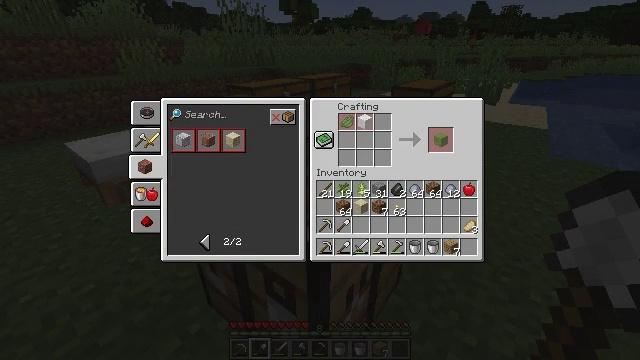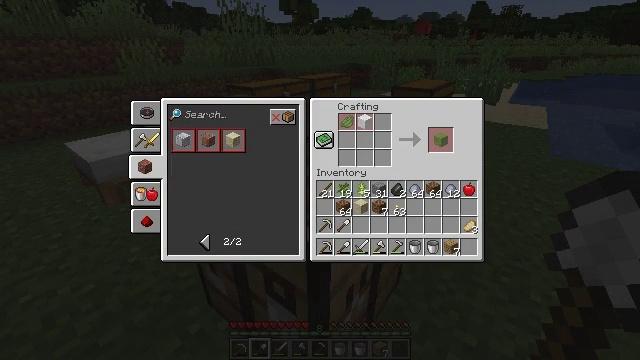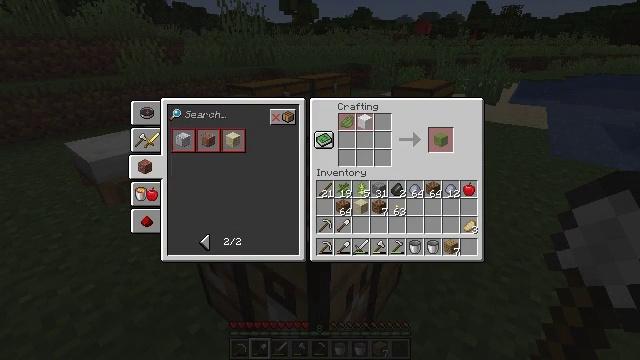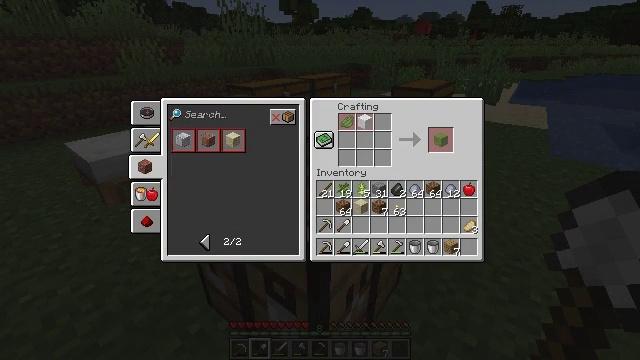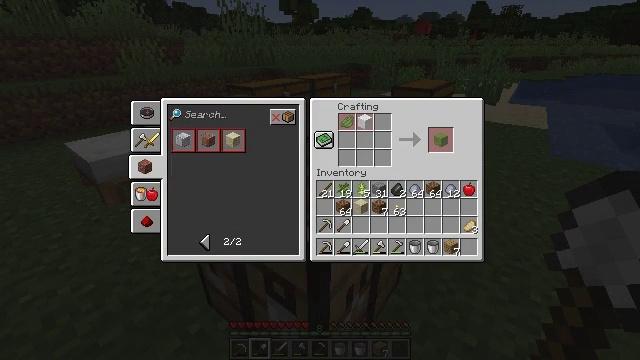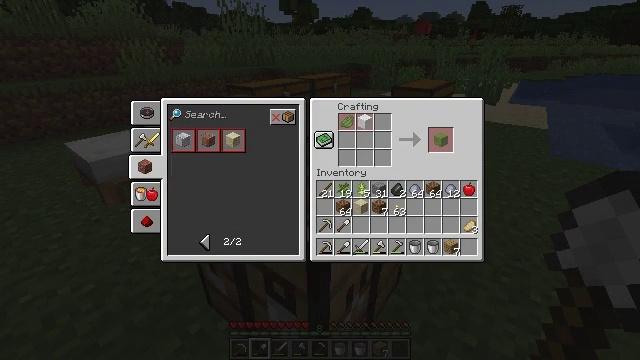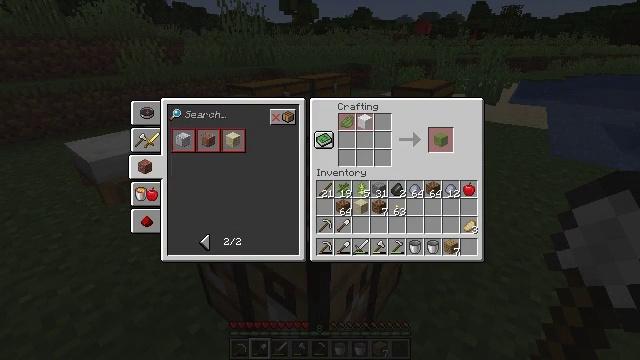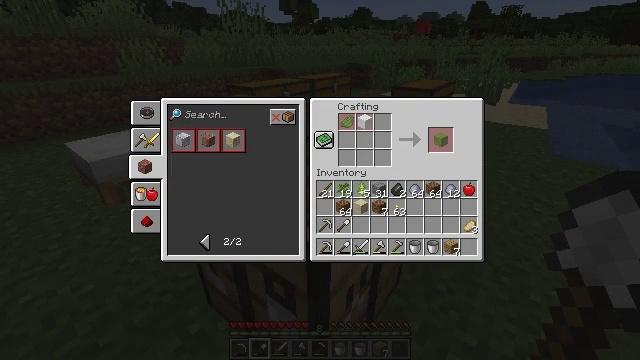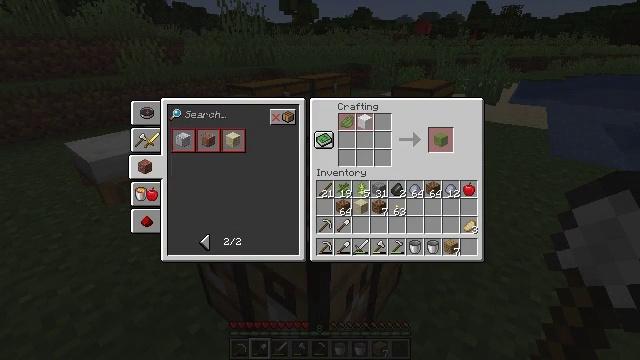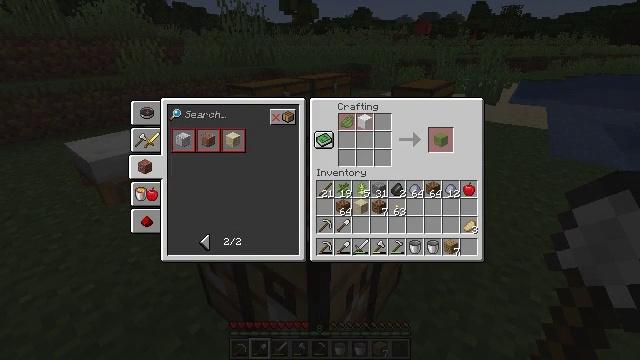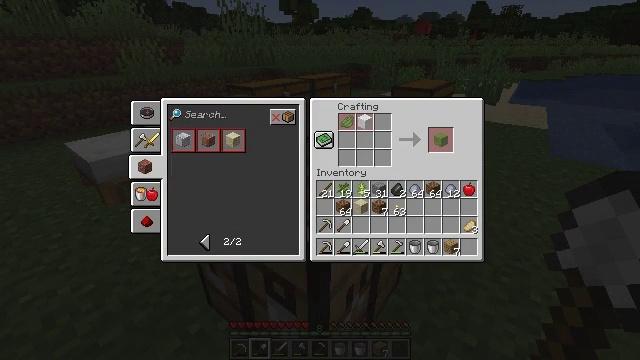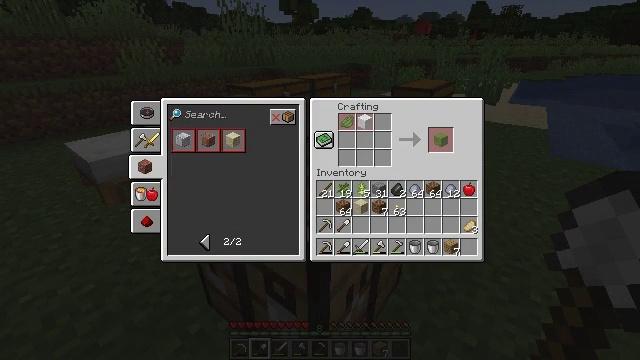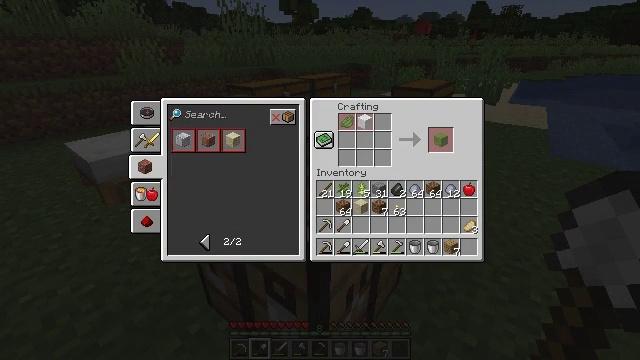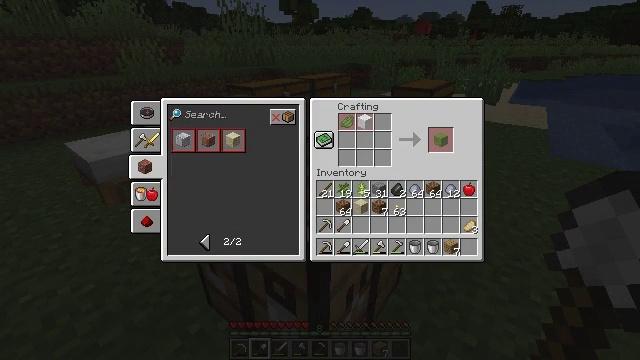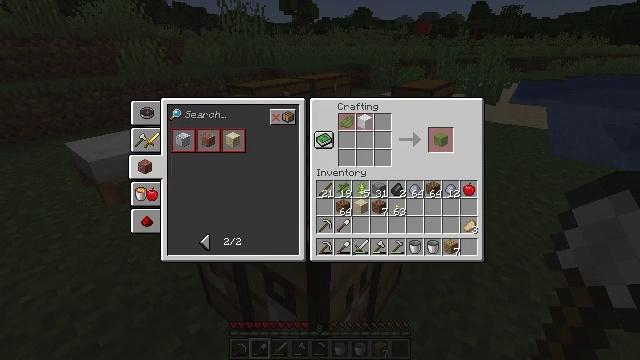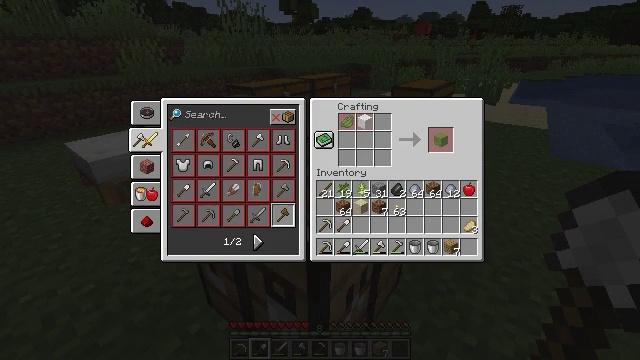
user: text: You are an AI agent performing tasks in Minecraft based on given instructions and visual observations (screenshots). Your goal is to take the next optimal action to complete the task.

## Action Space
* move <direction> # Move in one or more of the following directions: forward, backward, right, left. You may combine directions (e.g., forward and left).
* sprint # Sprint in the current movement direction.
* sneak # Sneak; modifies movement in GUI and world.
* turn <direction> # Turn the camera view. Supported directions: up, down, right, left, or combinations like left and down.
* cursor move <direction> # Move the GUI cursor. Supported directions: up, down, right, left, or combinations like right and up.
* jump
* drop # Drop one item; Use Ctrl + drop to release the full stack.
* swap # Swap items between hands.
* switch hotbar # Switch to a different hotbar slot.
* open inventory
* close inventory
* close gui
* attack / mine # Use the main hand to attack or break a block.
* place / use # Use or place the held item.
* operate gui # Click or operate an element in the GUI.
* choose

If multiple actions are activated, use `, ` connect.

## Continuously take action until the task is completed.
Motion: motion action
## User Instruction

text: Craft the fletching table in the crafting grid.
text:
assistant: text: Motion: no_op
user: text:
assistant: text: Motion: no_op
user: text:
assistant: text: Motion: no_op
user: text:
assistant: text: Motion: no_op
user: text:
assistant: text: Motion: no_op
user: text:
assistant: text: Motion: cursor move up
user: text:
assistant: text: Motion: cursor move left and up
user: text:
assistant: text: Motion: cursor move left and up
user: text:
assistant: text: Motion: cursor move left and up
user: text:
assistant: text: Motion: cursor move left
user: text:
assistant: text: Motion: no_op
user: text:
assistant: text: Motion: no_op
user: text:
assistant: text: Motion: no_op
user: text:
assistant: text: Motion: no_op
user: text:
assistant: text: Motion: operate gui
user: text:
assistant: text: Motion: operate gui
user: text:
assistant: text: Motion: operate gui
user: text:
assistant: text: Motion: no_op
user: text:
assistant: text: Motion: no_op
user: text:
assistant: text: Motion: no_op
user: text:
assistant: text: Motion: no_op
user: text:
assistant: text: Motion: cursor move right and down
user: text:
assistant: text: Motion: cursor move right and down
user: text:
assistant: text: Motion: cursor move right and down
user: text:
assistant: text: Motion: cursor move right and down
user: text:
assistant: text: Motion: cursor move down
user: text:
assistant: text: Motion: cursor move down
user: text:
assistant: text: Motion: no_op
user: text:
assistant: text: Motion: no_op
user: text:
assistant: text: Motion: no_op